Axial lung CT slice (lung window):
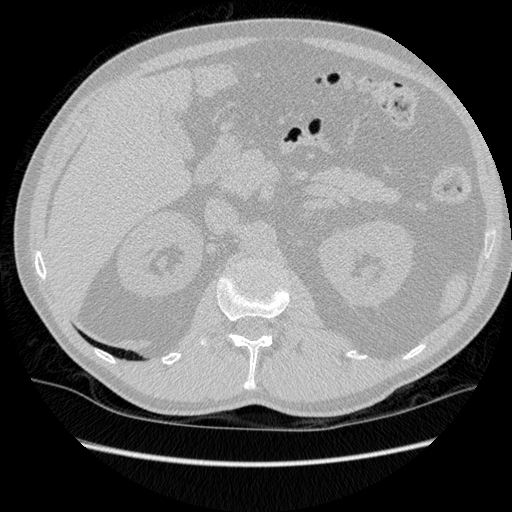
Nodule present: no